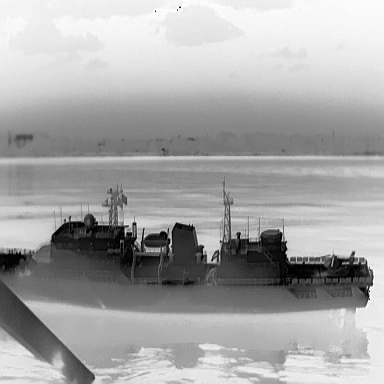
There is a warship in the infrared image.